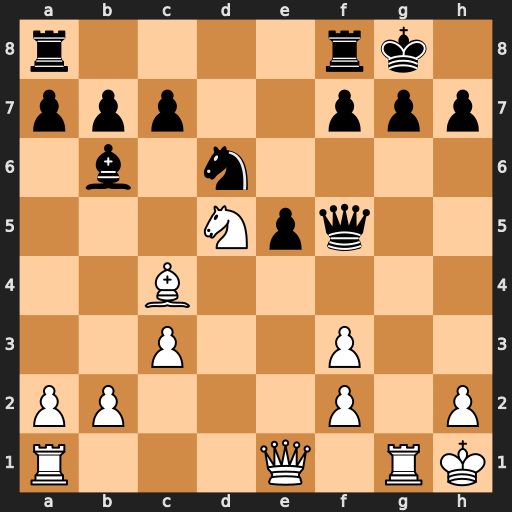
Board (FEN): r4rk1/ppp2ppp/1b1n4/3Npq2/2B5/2P2P2/PP3P1P/R3Q1RK
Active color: w
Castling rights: -
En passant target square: -
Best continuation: Ne7+ Kh8 Nxf5